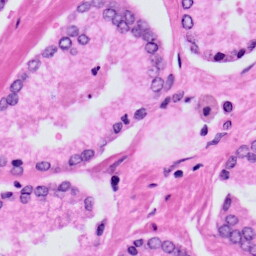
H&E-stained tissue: Prostate